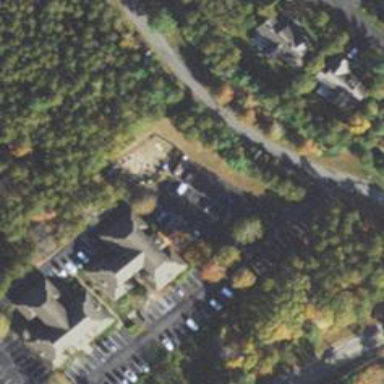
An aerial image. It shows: Parking space.